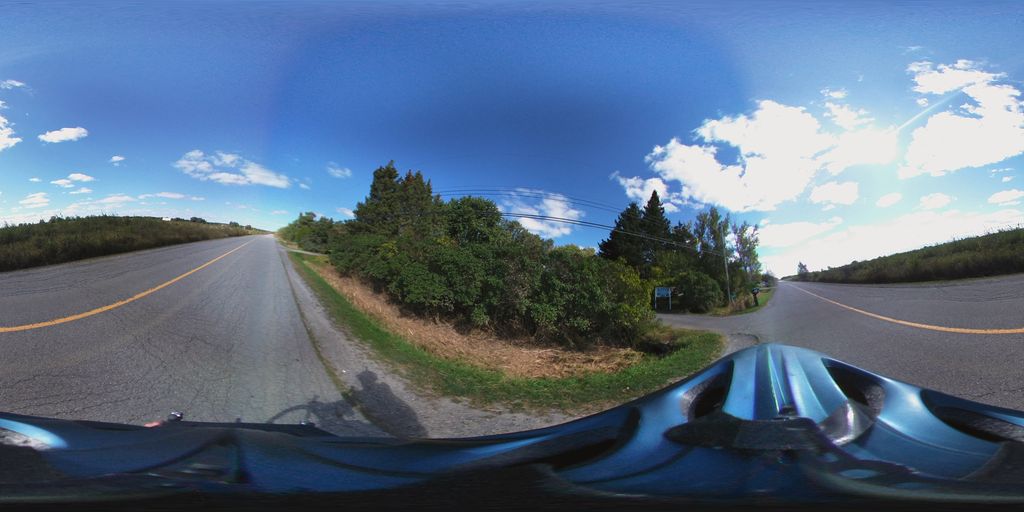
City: ottawa-gatineau